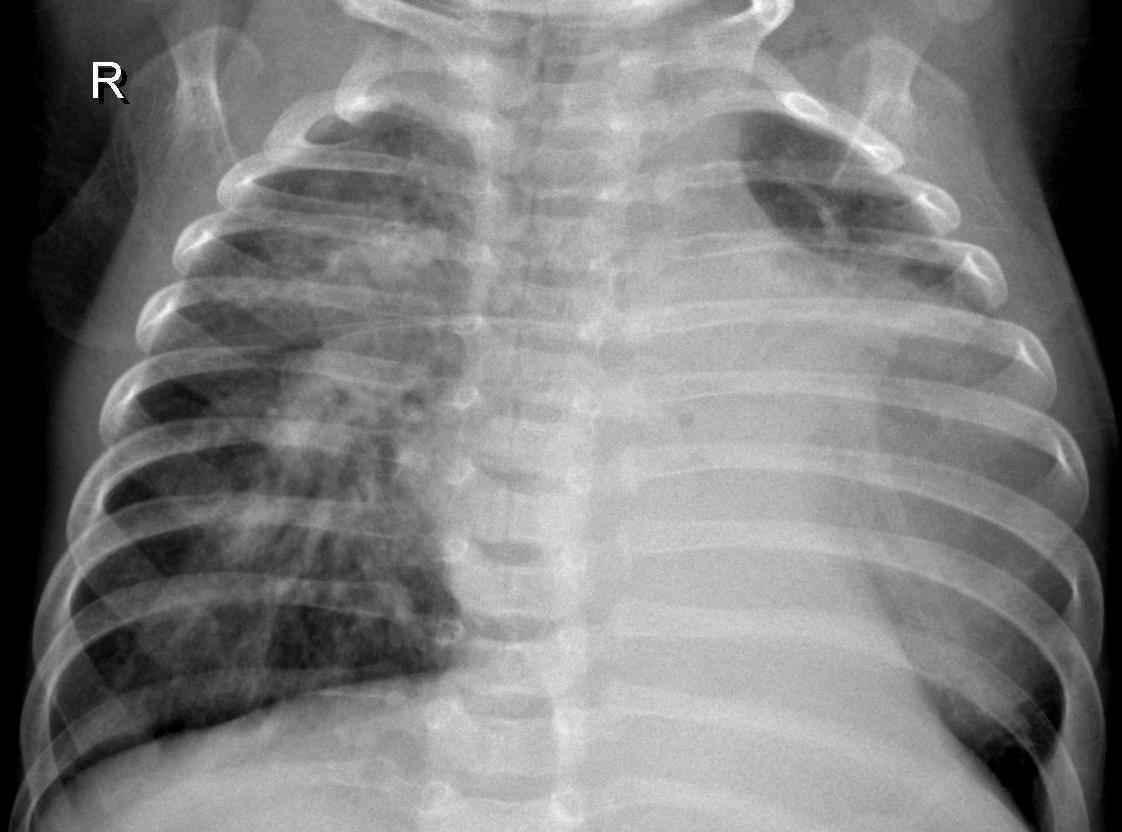
Diagnosis: PNEUMONIA